Question: It's a puzzle game. I am using AndEngine to build it on Android platform (currently). I have divided the game into various World, with each World containing various Levels.
See the Game design below. The purpose of the game is to drag-and-drop the broken pieces into the "drop" area (a.k.a. holder) and form the circle. I've developed the basic 2 levels of the game. This is the third level. Where there are 3 pieces as different objects named 1,2,3. I've to drop all 3 pieces into the drop. The issue is how do I know that all the broken pieces have filled the holder? I'm using AndEngine for the first time and have very little idea how this can be done.
Tapping on any broken object would rotate it by 90 degrees. So there can be 4 possible solutions for each of them).

Also, the logic should hold true for any shape, any number of broken pieces, any number of holders.
We've thought to solve this using:
1. Area of the holder is filled -> But how do we programmatically do that?
2. Take center coordinates of each broken piece and find the distance from the center of the circle. Verify this in all the 4 conditions (all 4 rotations by 90 degree each). -> We're trying to figure this out.
3. See if all the broken pieces are used in the holder area -> What if there are more than one holder?
Any technical help or any references would be really great.
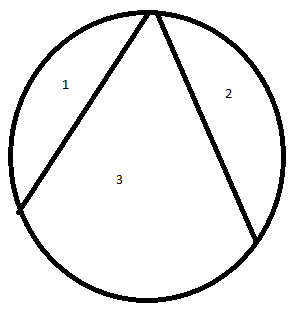
Answer: Given that the 3 puzzle "pieces" can be rotated by 90 degrees hence there can be four solutions .
Let the four configurations be called the four "stages" that the sprites can have . So we have four stages for each sprite.
Try this :
1) Get the middle coordinate of each sprite (Using converToLocalCoordinates() ) .
2) Make a table with rows as Sprite 1 , 2 , 3 and columns having Stages 1 , 2 , 3 , 4 .
3) This will give you 12 coordinates .
4) Fill the table , after finding the center coordinates of each sprite in the solutions for different stages .
5) You can make a "snapping" function that when the sprite enters the "holder" in a specific stage then it is set to the appropriate coordinate according to the table made above .
6) To implement snapping better take a range around the answer coordinate where the snapping is implemented .
7) Also if a sprite is already inside the holder and another is inserted , if they collide or if the sprite is not within the "snapping range " then the sprite can be put back to it's original place .
8) Note snapping will happen only if the piece enters according to right state which is determined by the stage of the first sprite that is snapped into the holder.